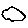
Label: cloud